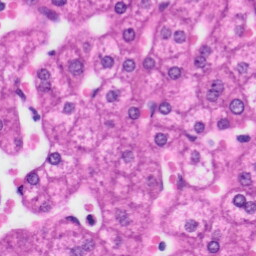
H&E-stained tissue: Liver